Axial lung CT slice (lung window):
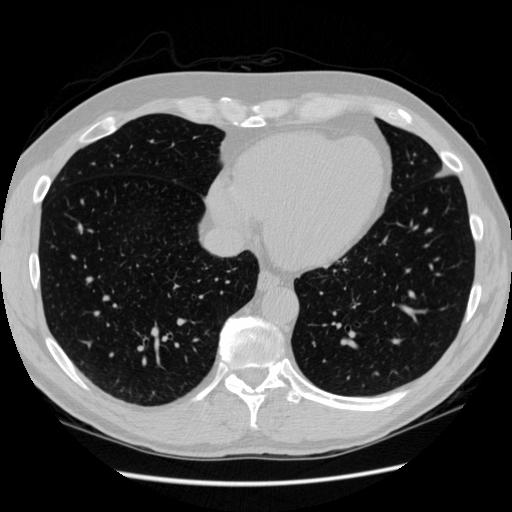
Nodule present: no